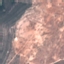
Land use / land cover class: HerbaceousVegetation